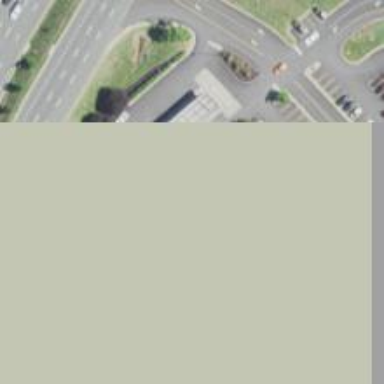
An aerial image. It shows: Marked road crossing.